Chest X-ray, AP view. Patient: 57 years old, sex M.
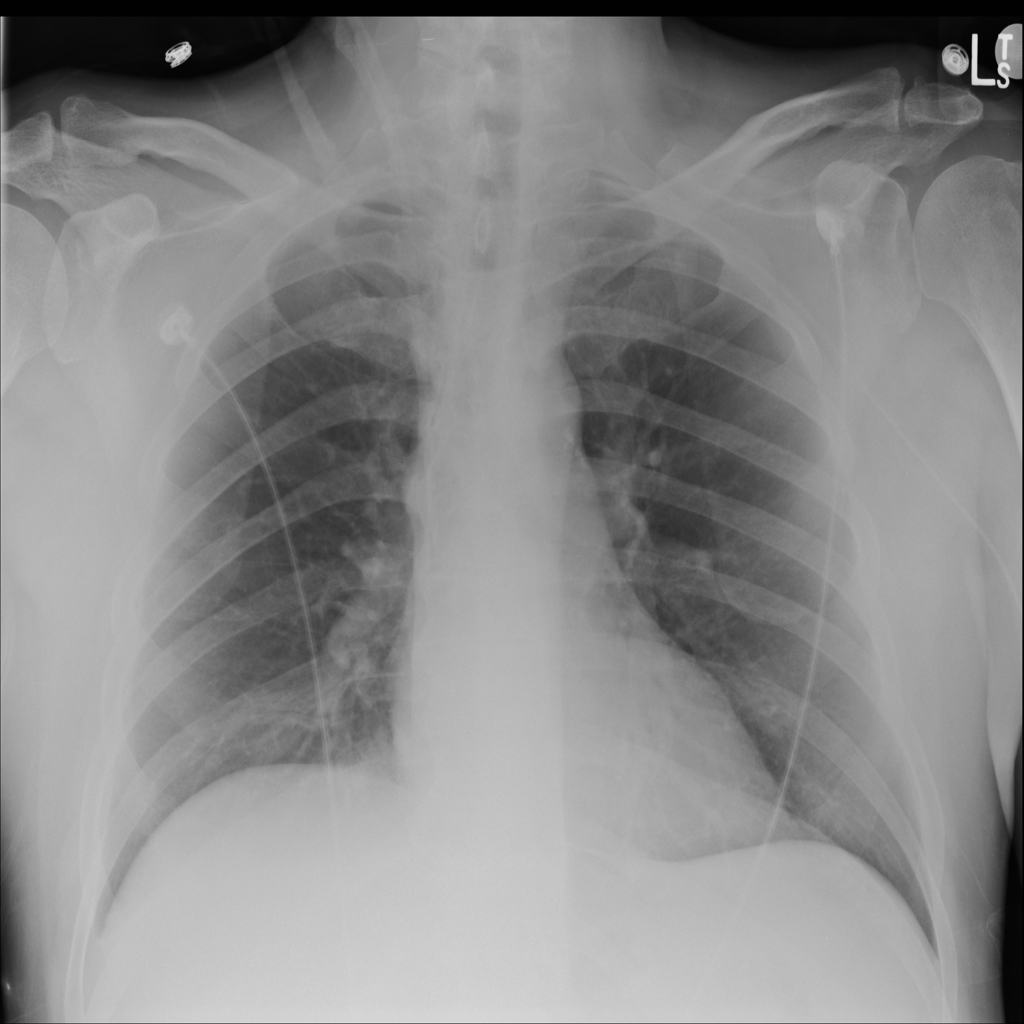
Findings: Atelectasis, Infiltration